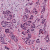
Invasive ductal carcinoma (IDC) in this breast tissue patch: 1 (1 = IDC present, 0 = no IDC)